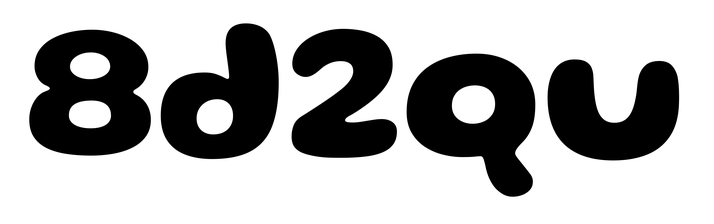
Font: Gluten_Bold